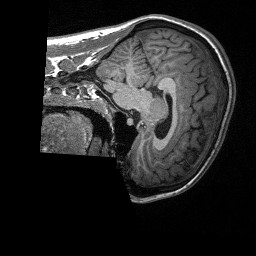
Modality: T1w
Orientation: sagittal
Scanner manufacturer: siemens
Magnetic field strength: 3 T
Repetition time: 2.3 s
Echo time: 0.00226 s